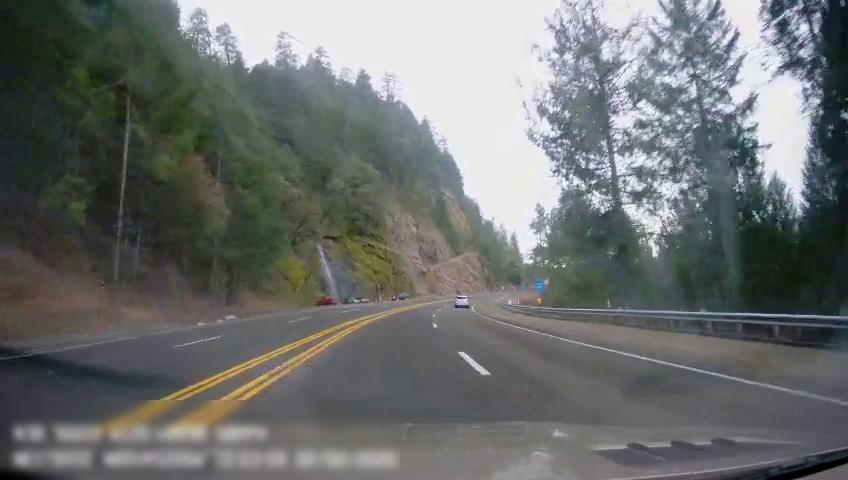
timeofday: Day
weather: Cloudy
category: Drivable Space
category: Vehicles | Car
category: Vehicles | Car
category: Vehicles | Truck
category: Lanes | Alternate Lane
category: Lanes | Alternate Lane
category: Lanes | Alternate Lane
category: Lanes | Current Lane
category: Lanes | Current Lane
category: Lanes | Alternate Lane
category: Traffic | Signs